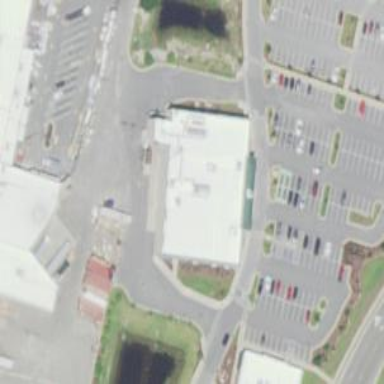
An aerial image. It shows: Convenience store inside building.